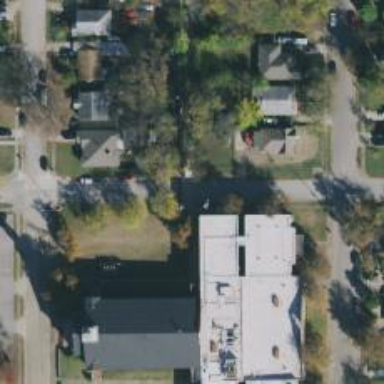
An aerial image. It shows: Alley classified as service road.